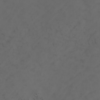
Label: not_dusty